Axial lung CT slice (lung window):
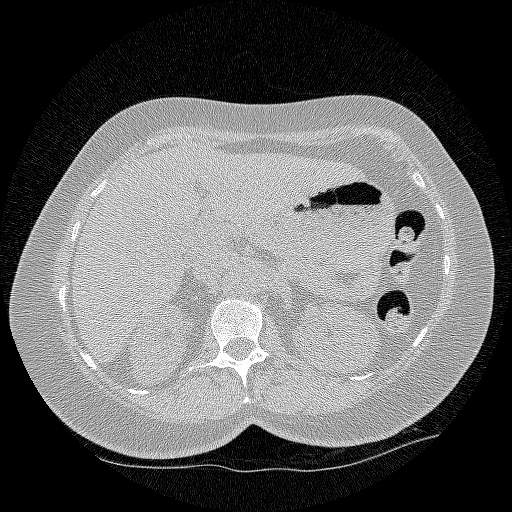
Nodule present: no